The image is an STFT spectrogram (time versus frequency) of a rolling-element bearing's vibration signal. What is the most likely bearing condition (normal, inner_race, outer_race, ball)?
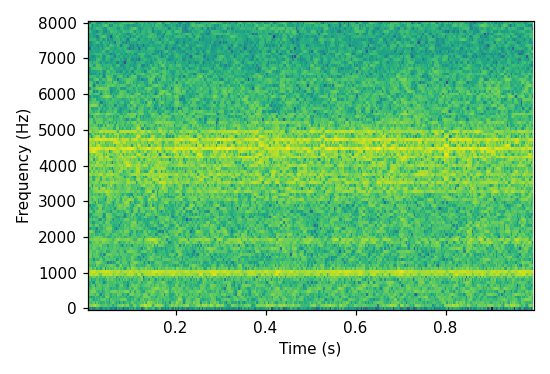
Answer: outer_race